Question: Here is my code:
i am assuming am doing something wrong, but am expecting the padding on the right to also be 2px?
'''
<!DOCTYPE html>
<html>
<head>
<style>
div{border:solid 1px gray;}
#outer{width:200px; padding:2px;}
#inner{width:100%;}
</style>
</head>
<body>
<div id="outer">
<div id="inner">&nbsp;</div>
</div>
</body>
</html>
'''
Render:

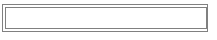
Answer: Your problem is that you have specified the size of the inner box to be the same size as the outer box. Set the width to auto and your problem goes away.
The padding makes an extra invisible box around your object, so the actual size of the outer is more than 200. However, inside it is 200. Same with the border. On the inner box, when you then specify it to be 100% it will be 200px, but the border will take up 2px, making an offset that makes it look like the padding is not being applied.